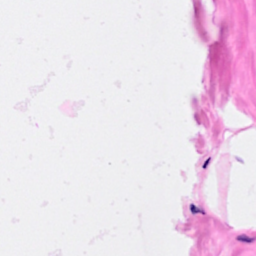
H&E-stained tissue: Breast